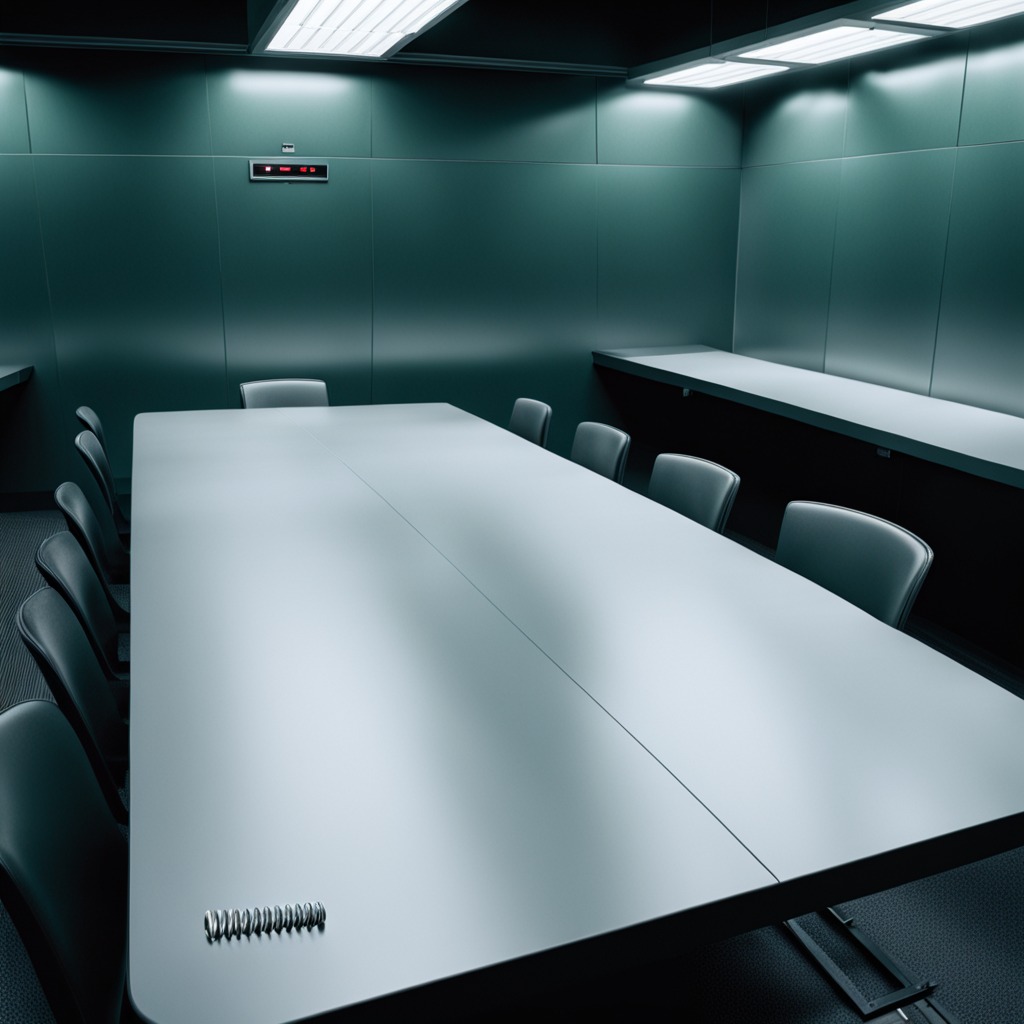
A coiled metal spring is lying on a clean empty table in a railway signal maintenance room.